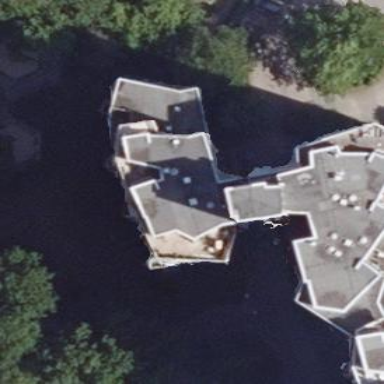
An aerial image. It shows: Building with flat gray roof.